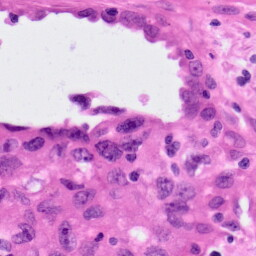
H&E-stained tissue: Lung